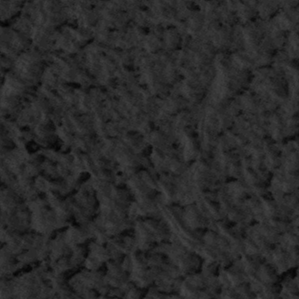
Label: frost